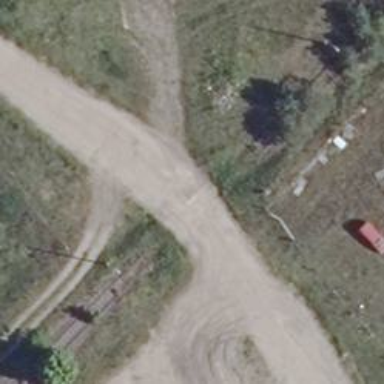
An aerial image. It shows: Level crossing along the railway.